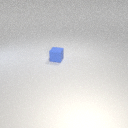
small blue rubber cube